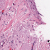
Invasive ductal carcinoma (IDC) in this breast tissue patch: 1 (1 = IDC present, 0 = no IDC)